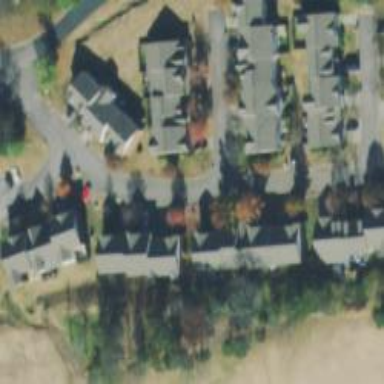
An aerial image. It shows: Residential road.